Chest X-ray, AP view. Patient: 89 years old, sex M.
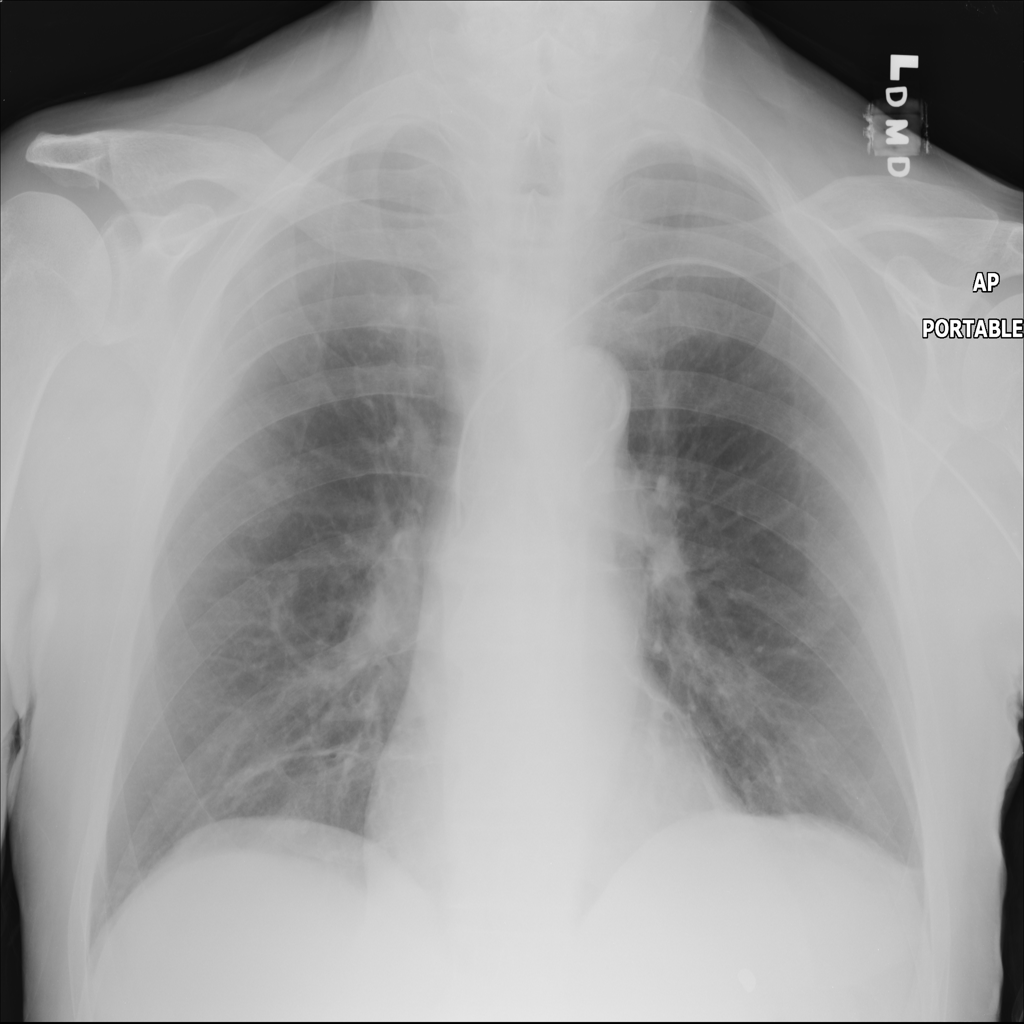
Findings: Atelectasis